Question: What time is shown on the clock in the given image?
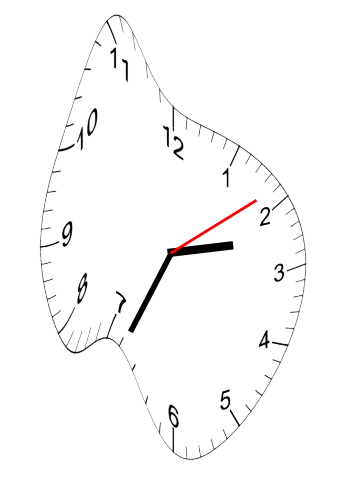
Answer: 02:34:09